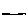
Label: line